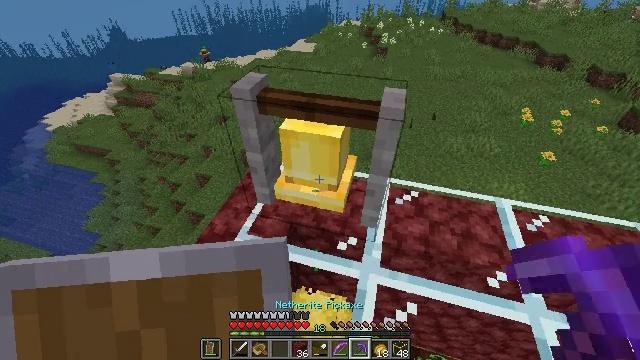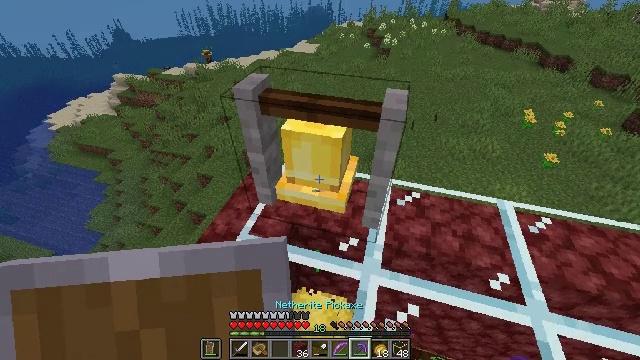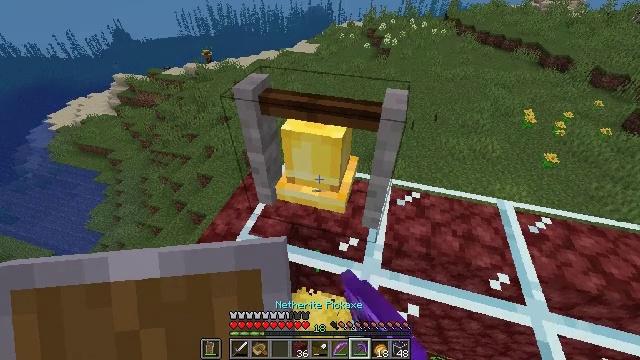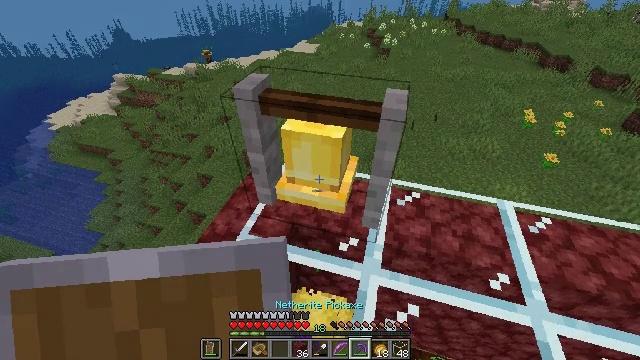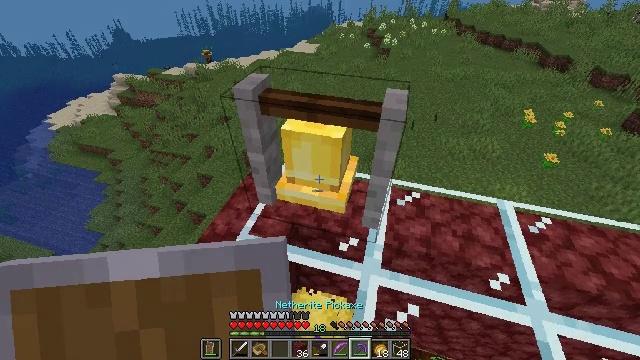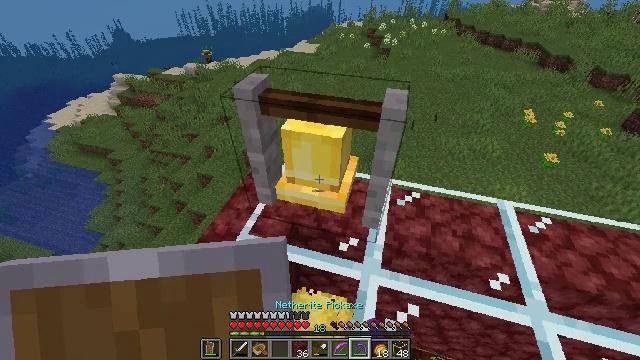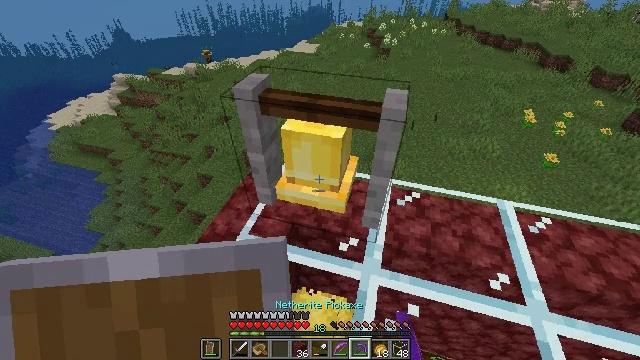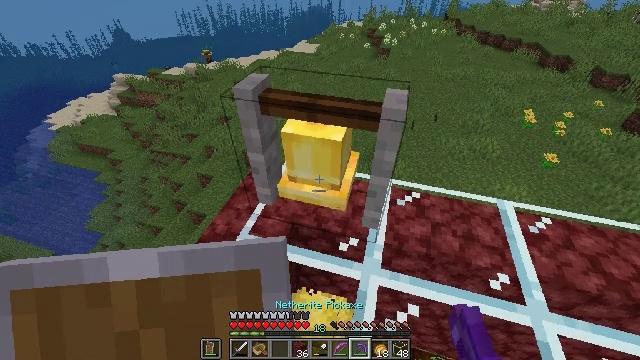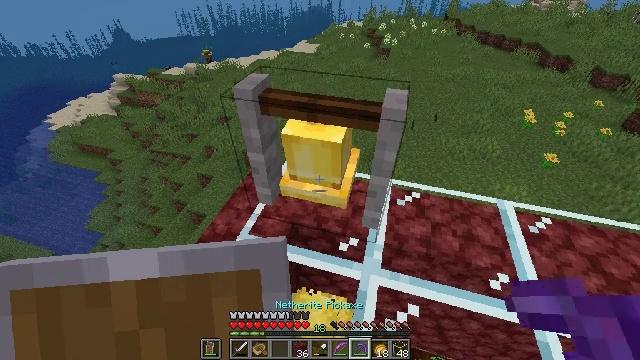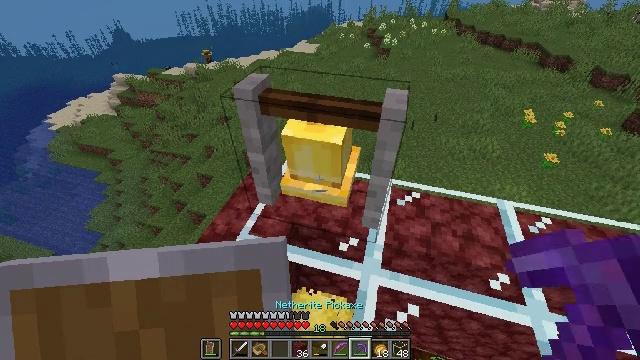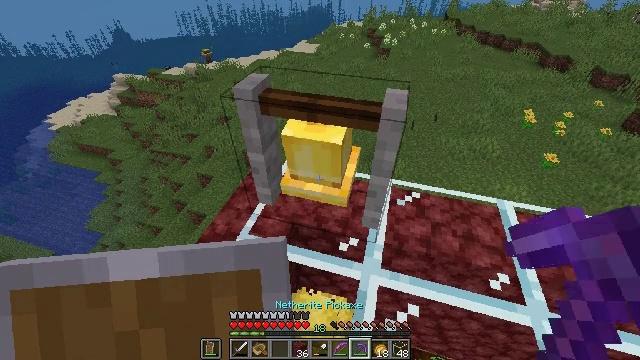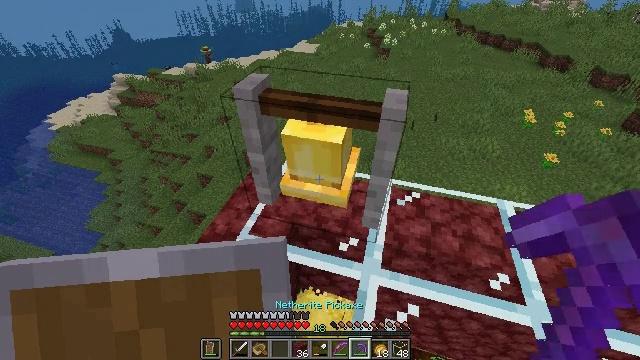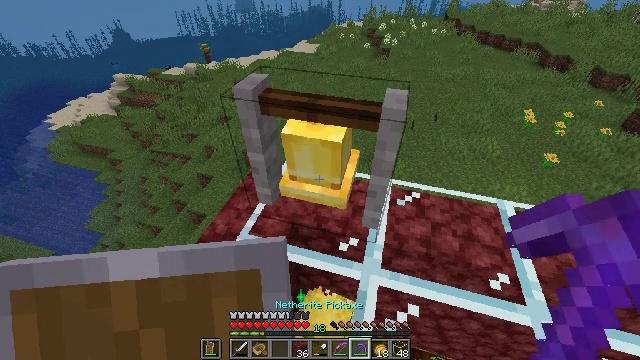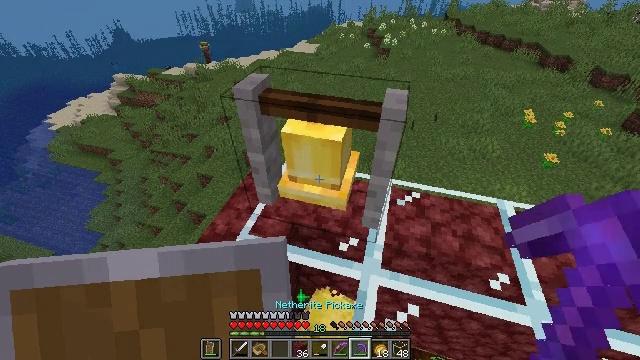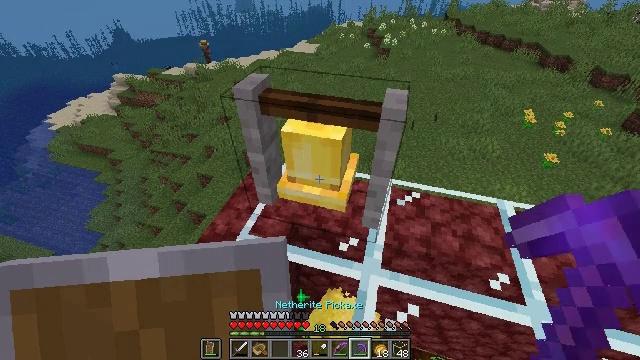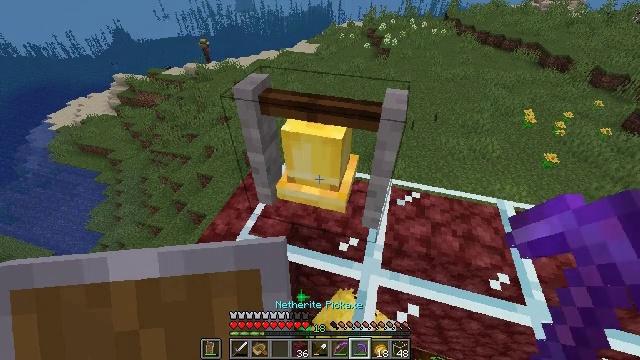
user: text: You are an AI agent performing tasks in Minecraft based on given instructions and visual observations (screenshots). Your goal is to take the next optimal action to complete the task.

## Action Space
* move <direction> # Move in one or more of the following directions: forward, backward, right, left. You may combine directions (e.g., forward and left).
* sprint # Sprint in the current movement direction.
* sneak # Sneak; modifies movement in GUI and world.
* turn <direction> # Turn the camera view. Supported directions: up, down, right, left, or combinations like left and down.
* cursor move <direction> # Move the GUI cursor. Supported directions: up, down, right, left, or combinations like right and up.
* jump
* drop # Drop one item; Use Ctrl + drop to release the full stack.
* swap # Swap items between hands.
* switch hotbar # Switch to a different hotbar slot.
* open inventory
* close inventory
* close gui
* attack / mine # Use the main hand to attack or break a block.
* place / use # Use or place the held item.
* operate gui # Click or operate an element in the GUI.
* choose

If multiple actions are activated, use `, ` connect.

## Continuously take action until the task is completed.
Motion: motion action
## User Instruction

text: Gather the bell for your inventory.
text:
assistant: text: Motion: use / place
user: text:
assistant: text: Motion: use / place
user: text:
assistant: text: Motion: use / place
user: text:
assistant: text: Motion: use / place
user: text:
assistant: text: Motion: no_op
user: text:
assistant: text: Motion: no_op
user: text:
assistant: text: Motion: no_op
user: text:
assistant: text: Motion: no_op
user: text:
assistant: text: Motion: no_op
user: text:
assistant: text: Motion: no_op
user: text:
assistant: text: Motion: no_op
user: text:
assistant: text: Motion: no_op
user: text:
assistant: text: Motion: no_op
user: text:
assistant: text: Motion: no_op
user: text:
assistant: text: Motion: no_op
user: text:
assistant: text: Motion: no_op
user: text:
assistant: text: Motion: no_op
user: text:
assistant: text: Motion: no_op
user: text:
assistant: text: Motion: no_op
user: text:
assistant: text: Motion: use / place
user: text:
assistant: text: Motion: use / place
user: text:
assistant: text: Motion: use / place
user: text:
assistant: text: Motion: use / place
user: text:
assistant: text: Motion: no_op
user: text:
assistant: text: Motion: no_op
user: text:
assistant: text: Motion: no_op
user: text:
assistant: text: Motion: no_op
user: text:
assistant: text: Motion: no_op
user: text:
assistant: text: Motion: no_op
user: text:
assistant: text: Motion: no_op